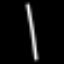
Label: line